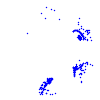
Particle: pion